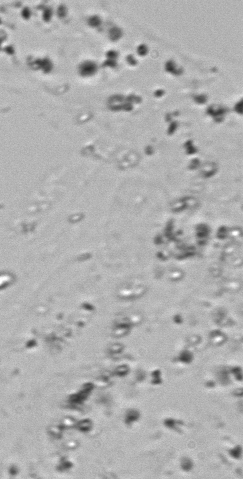
Label: Phaeocystis